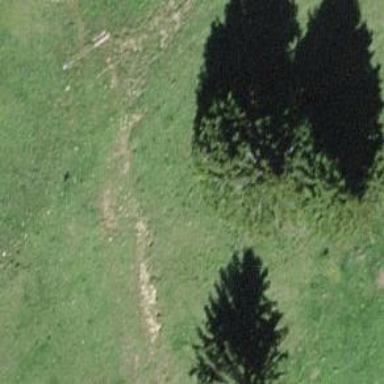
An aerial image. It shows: Needle-leaved tree in its natural environment.